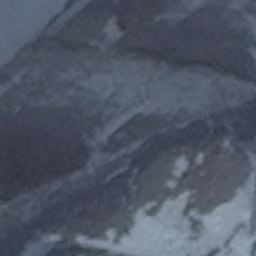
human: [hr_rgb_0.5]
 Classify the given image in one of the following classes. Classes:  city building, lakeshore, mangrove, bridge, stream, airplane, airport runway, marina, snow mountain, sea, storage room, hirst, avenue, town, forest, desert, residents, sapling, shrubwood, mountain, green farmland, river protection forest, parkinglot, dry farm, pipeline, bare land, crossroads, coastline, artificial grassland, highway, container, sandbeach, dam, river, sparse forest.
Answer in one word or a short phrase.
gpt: snow mountain